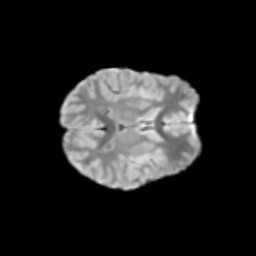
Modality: T2w
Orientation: axial
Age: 11
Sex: female
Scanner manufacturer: siemens
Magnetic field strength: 3 T
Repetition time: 3.8 s
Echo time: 0.07 s